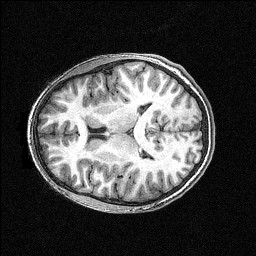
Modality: T1w
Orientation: axial
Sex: male